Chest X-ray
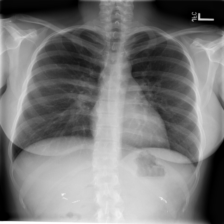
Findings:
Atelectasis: negative
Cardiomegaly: negative
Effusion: negative
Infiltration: negative
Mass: negative
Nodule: negative
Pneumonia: negative
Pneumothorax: positive
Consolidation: negative
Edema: negative
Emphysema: negative
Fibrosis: negative
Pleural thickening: negative
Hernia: negative